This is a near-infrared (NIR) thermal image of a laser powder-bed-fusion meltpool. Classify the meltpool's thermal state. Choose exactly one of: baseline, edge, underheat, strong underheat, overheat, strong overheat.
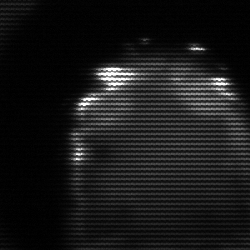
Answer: edge